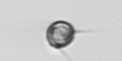
Label: Acanthoica_quattrospina